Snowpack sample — Snodgrass Mountain, Crested Butte, Colorado (2/4/25, 12:06 PM MST)
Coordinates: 38.923, -106.968
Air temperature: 35 °F
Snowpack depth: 80 cm
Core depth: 80 cm
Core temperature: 32 °F
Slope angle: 14°, slope face: 78°
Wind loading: low
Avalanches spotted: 0
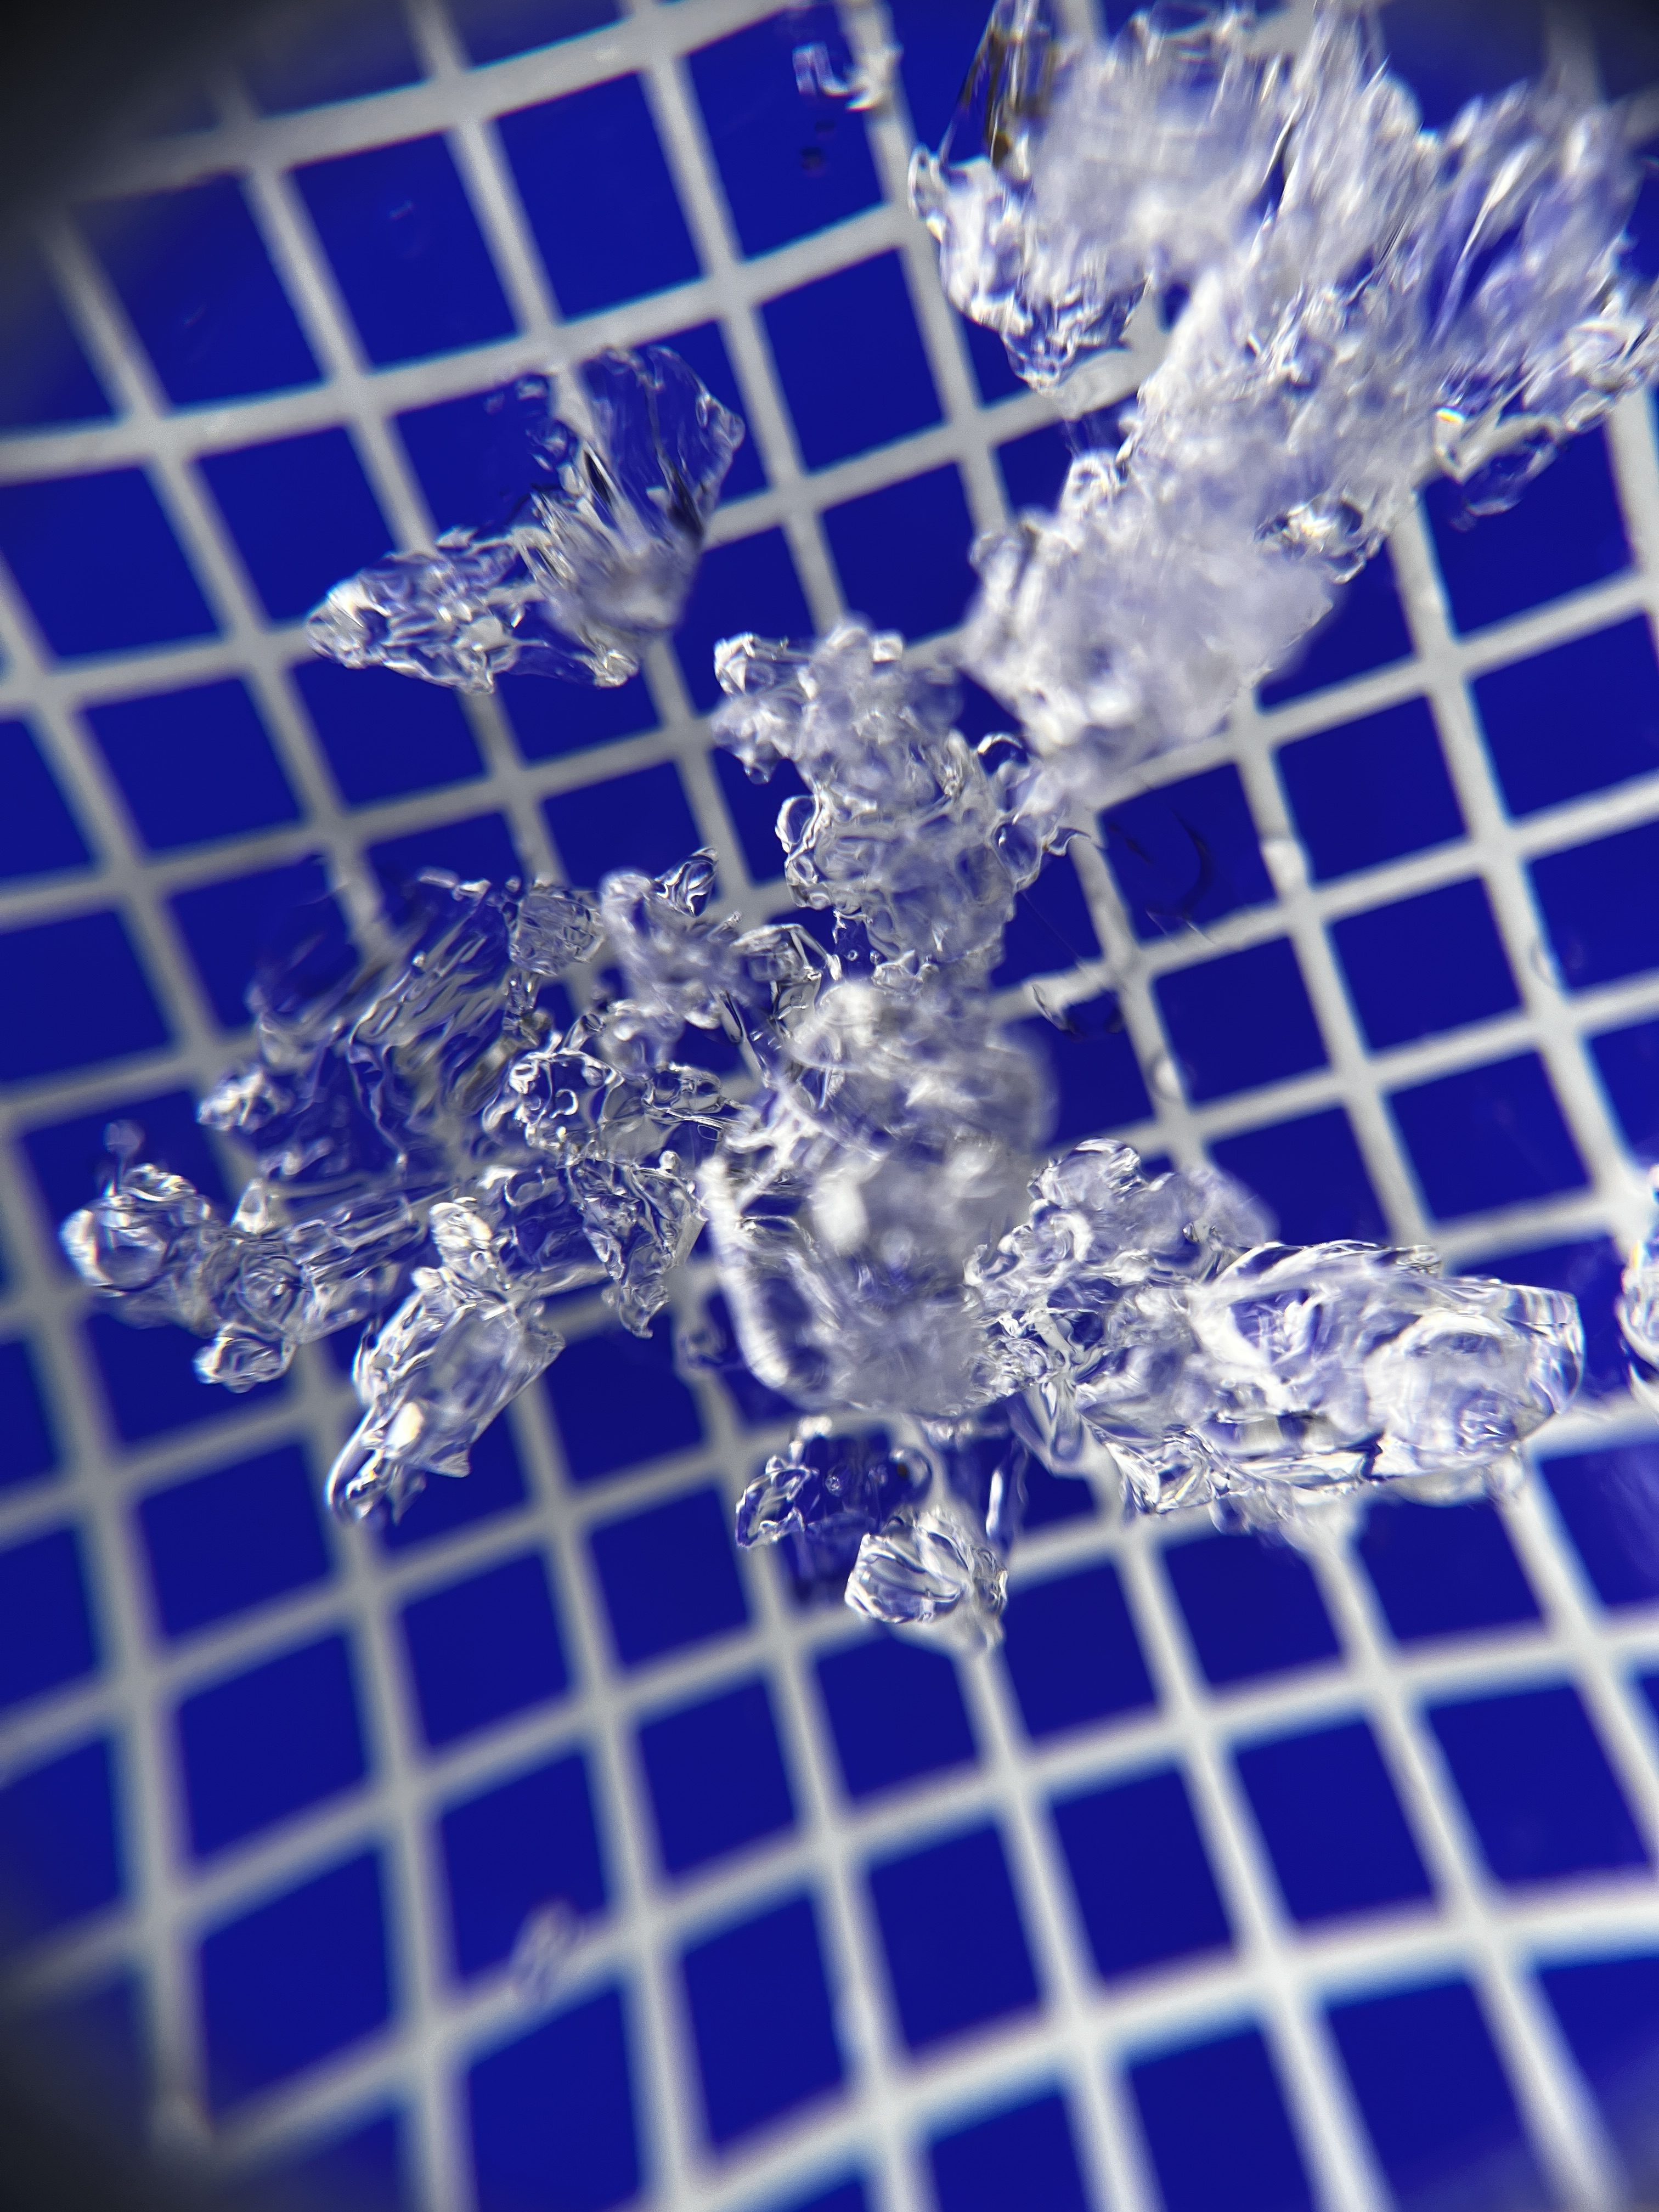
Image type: magnified_profile
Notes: No avalanches nearby, unusually warm weather for the last month reported by residents, Collected 25 yards from treeline